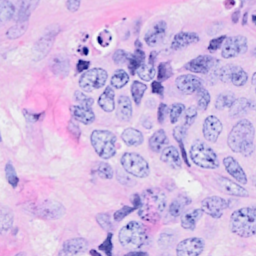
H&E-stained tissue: Breast